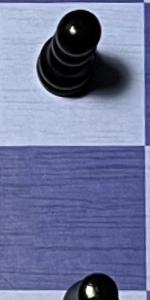
Label: Empty